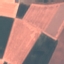
Land use / land cover class: AnnualCrop